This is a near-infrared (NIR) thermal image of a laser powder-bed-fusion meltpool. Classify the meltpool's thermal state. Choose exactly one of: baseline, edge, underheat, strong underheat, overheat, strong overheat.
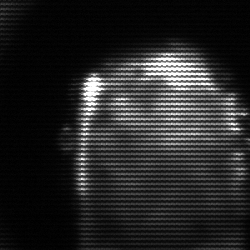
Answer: baseline